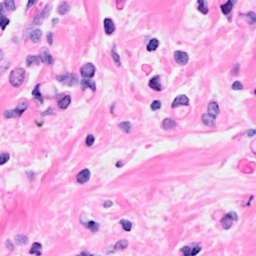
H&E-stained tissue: Breast